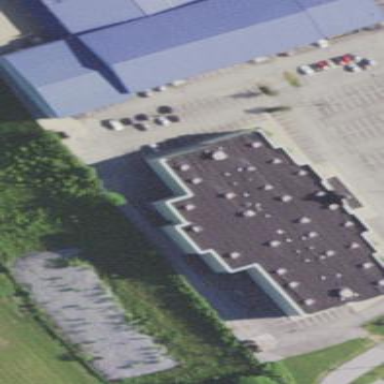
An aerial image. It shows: Cinema building.